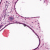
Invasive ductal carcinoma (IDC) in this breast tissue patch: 0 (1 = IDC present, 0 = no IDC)